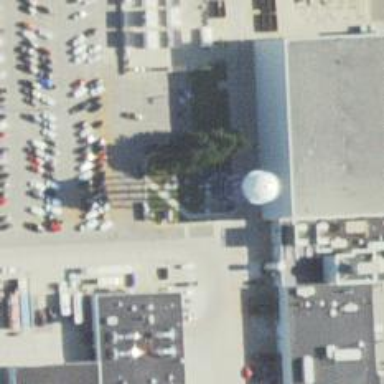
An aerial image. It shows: Water tower that is man-made.